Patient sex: M
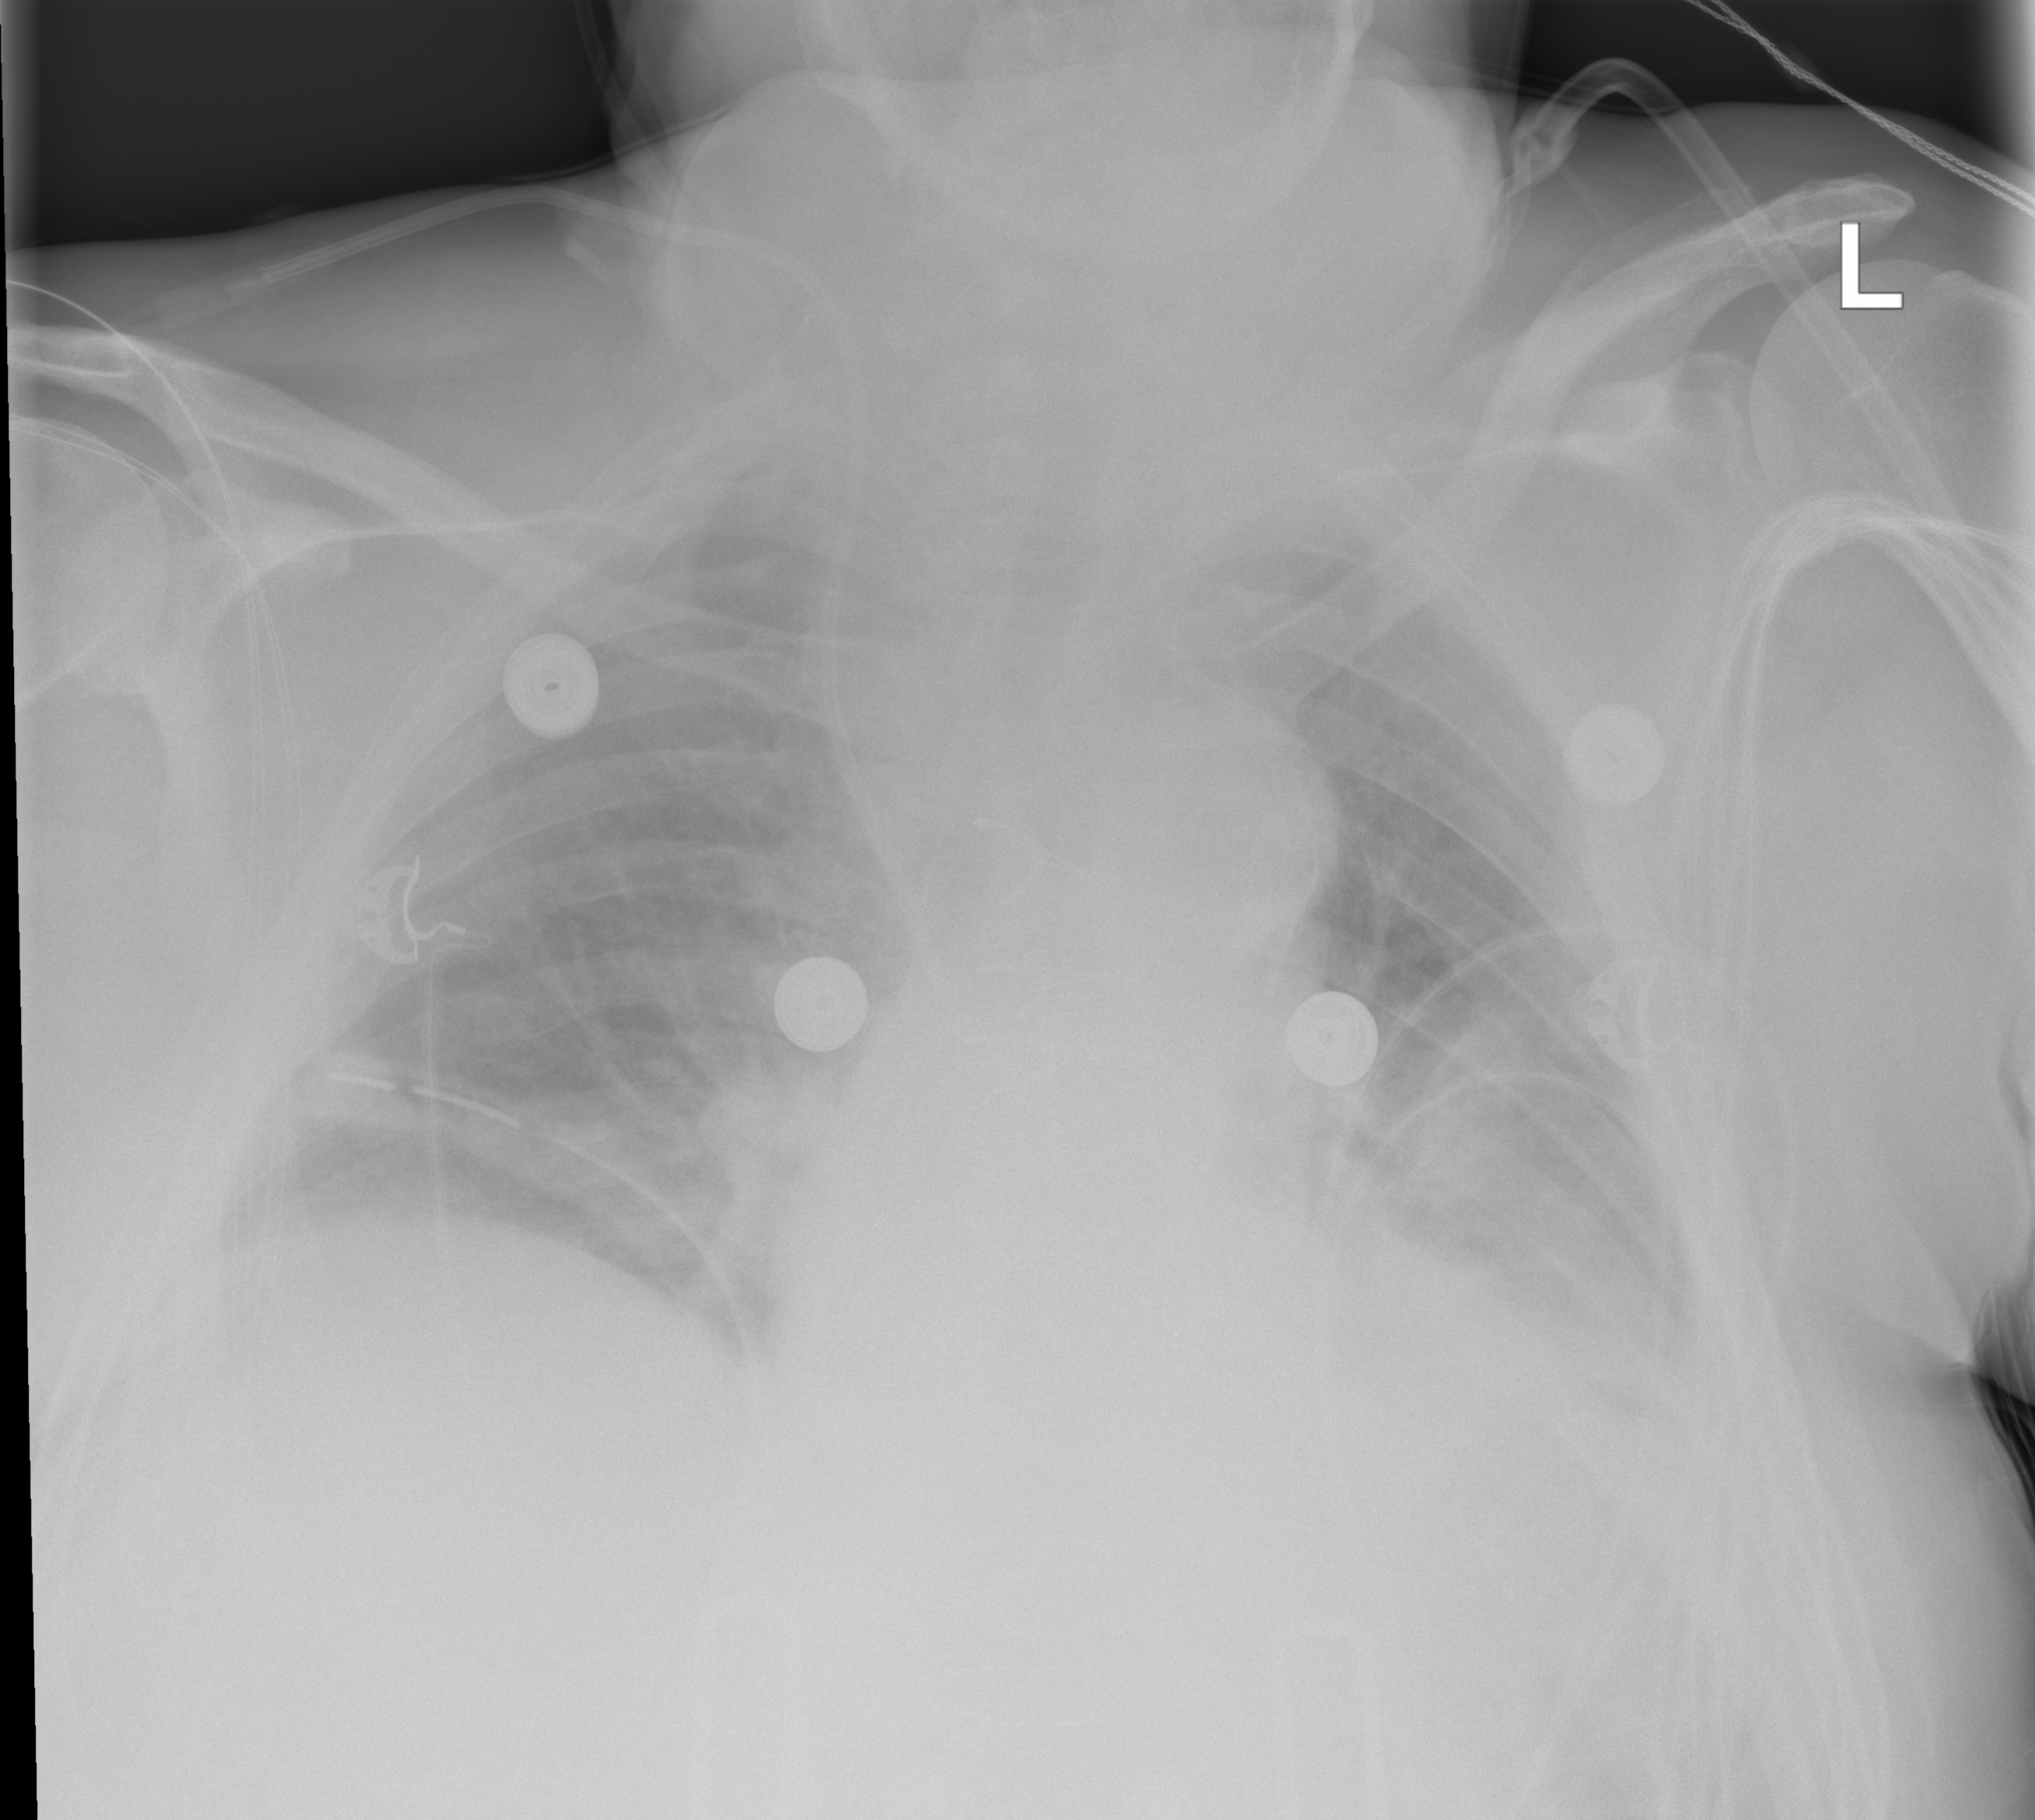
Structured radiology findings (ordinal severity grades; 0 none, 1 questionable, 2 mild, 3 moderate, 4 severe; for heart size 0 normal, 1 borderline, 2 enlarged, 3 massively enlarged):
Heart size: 2
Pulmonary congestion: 0
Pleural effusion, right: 0
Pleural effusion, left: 2
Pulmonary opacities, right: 0
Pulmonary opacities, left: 0
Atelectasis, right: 2
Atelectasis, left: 2